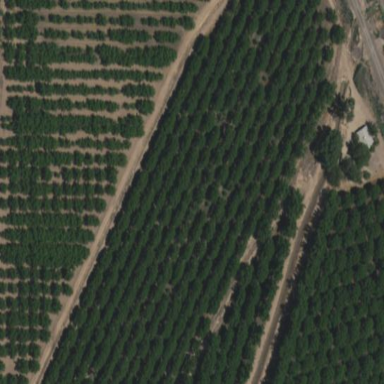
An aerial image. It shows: Orchard.